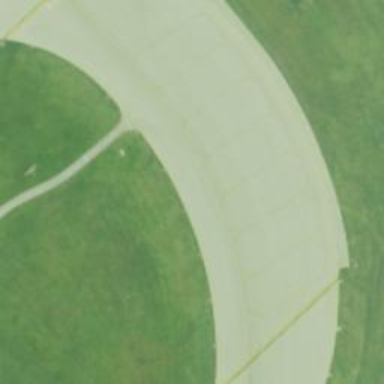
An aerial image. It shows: Image of taxiway at airport.